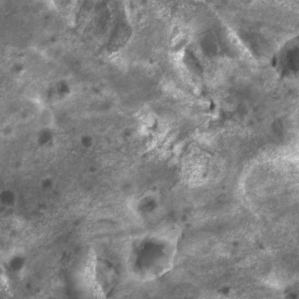
Label: non_frost